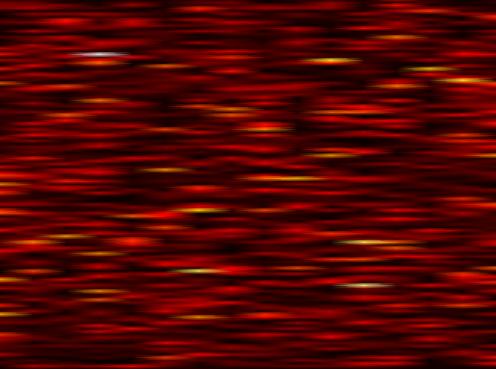
Label: FBMC